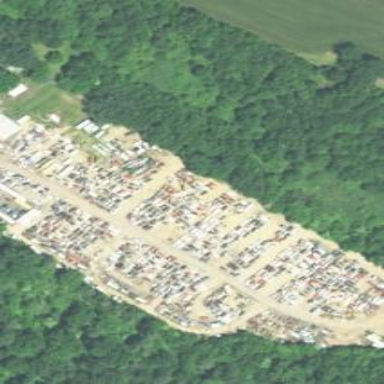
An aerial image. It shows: Industrial area designated as scrap yard.